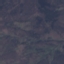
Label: HerbaceousVegetation